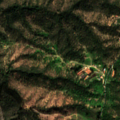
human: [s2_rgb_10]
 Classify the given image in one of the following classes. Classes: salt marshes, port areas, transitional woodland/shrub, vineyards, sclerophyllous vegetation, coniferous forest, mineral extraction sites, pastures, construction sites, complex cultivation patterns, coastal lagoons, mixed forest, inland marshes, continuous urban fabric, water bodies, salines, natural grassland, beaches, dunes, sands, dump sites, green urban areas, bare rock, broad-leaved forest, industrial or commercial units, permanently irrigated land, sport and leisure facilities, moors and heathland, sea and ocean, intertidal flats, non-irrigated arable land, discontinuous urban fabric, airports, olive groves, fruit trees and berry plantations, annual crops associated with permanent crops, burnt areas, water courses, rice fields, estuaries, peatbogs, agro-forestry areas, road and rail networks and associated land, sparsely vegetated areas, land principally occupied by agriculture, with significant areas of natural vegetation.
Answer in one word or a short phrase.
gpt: agro-forestry areas, broad-leaved forest